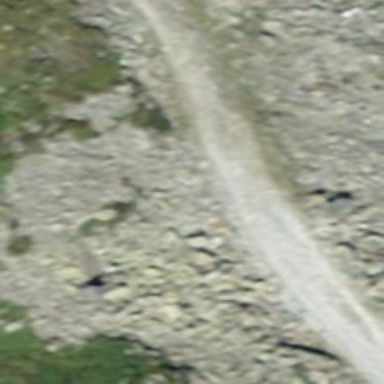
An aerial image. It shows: Rocky path.